Question: I'm making a online store shopping cart using PHP and MySQL. And now I'm working on cart. Basically till now I can retrieve data from db and show it in the cart just like this image:

And now I'm working on updating the quantity of products. For example a user must be able to set the quantity of product 1 to 2, product 2 to 3 and product 3 to 4.
So there must multiple queries because each product has a unique product id.
So what I did was this:
'''
<select name='quantities[]'>
<option value='1'>1</option>
<option value='2'>2</option>
<option value='3'>3</option>
<option value='4'>4</option>
<option value='5'>5</option>
</select>
'''
And the action of this form goes like this:
'''
$cart_id = $_GET['cart_id'];
if(isset($_POST['update'])){
foreach($_POST['quantities'] as $quantities)
{
$insert_qty = "UPDATE cart SET qty = '$quantities' WHERE cart_id = '$cart_id'";
$run_qty = mysqli_query($con,$insert_qty);
if($run_qty)
{
echo '<META HTTP-EQUIV="Refresh" Content="0; URL=cart.php">';
}else{
die(mysqli_error($con));
}
}
}
'''
But the problem with this code is that it only gets the last quantity of last product, and updates the whole shopping cart items to that number.
For example if you set the quantity of last product to 5, it will eventually set the number 5 to all of products existing in that cart.
So my question is how can I be able to update the cart correctly so each product has a separated quantity amount.
I really appreciate any idea, suggestion or solution to this question,
Thanks in advance...
And also here is how I retrieve data (just for looking):
'''
$get_add = "SELECT * FROM cart WHERE cart_id = '$cart_id'";
$run_add = mysqli_query($con,$get_add);
$cart_items = [];
$total_price_to_pay = 0;
while ($row_results = mysqli_fetch_array($run_add)){
$item = array(
'table_id' => $row_results['table_id'],
'cart_id' => $row_results['cart_id'],
'pro_id' => $row_results['product_id'],
'pro_title' => $row_results['product_title'],
'pro_price' => $row_results['product_price'],
'pro_img' => $row_results['product_image'],
'pro_supplier' => $row_results['product_supplier'],
'qty' => $row_results['qty'],
'cart_ip' => $row_results['cart_ip'],
'pro_total' => $row_results['qty']*$row_results['product_price'],
);
$total_price_to_pay += $row_results['qty']*$row_results['product_price'];
$cart_items[] = $item;
}
foreach ($cart_items as $cart) {
echo $cart['pro_title'] etc ;
}
'''
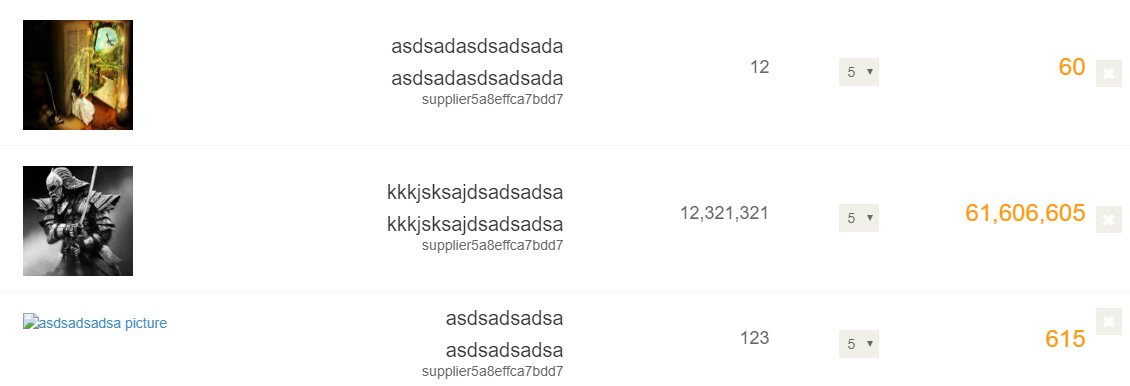
Answer: You need to post 'product_id' with all quantities (Please replace 'value="<?php echo $item['pro_id']; ?>"' with your actual variable which can set correct 'product_id' in hidden field of each cart item/product OR if it is already there then you can remove this hidden field and use that instead):
'''
<input type="hidden" name="product_ids[]" value="<?php echo $item['pro_id']; ?>" />
<select name='quantities[]'>
<option value='1'>1</option>
<option value='2'>2</option>
<option value='3'>3</option>
<option value='4'>4</option>
<option value='5'>5</option>
</select>
'''
And then on action side use this 'product_id' in your update query (which also require change in your DB table if 'product_id' is already not there):
'''
$cart_id = $_GET['cart_id'];
if(isset($_POST['update'])){
foreach($_POST['quantities'] as $index => $quantities)
{
$insert_qty = "UPDATE cart SET qty = '$quantities' WHERE cart_id = '$cart_id' AND product_id = '".$_POST['product_ids'][$index]."'";
$run_qty = mysqli_query($con,$insert_qty);
if($run_qty) {
echo '<META HTTP-EQUIV="Refresh" Content="0; URL=cart.php">';
} else {
die(mysqli_error($con));
}
}
}
'''
Hope, it will solve your problem...